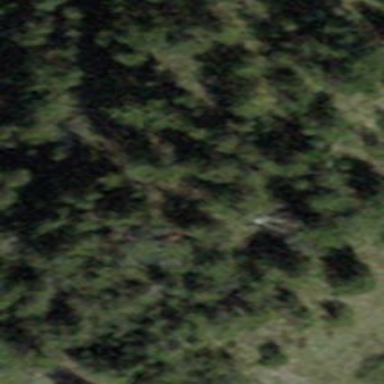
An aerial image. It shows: Forest area.